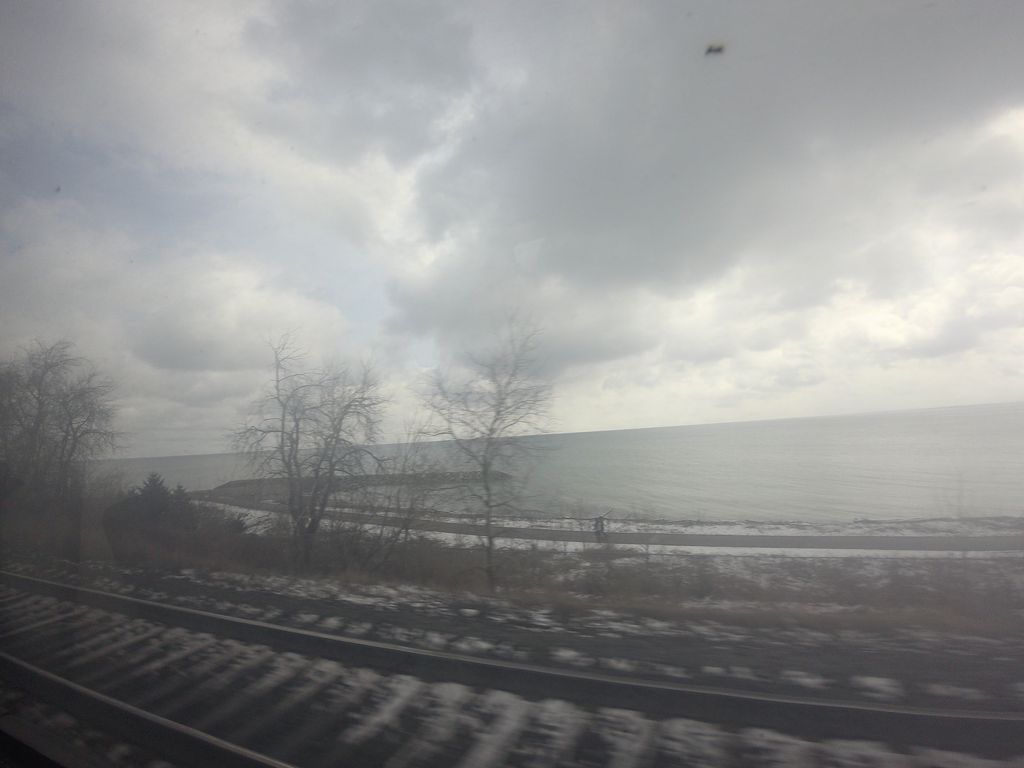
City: toronto